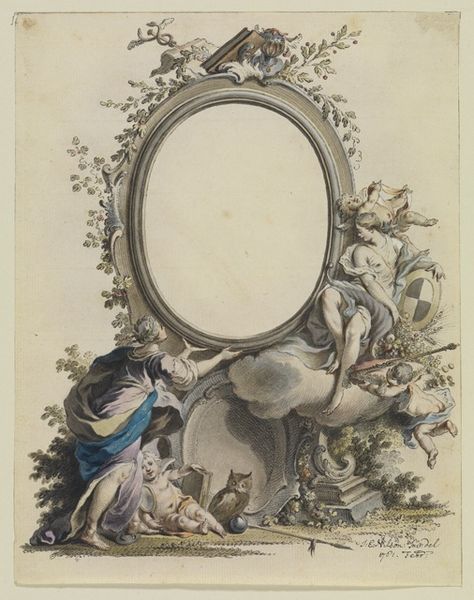
Titel: Kartusche mit Genien und Putten für das Bildnis des Philipp Freiherrn von Ellrod
Künstler: Johannes Esaias Nilson
Standort: Karlsruhe
Institution: Staatliche Kunsthalle Karlsruhe
Schlagwörter: blau, blätter, flügel, laub, mann, nackt, weiß, wolken, aquarell, frauen, grün, menschen, blume, blumen, bunt, frau, grau, säule, türkis, zeichnung, blüten, gras, rasen, rot, tier, wiese, wolke, beige, ornament, arme, barock, falten, halten, rahmen, sockel, hände, instrument, signatur, spiegel, ast, zweige, gewand, kind, blatt, pflanze, pflanzen, rokoko, oval, tondo, engel, engelchen, früchte, putte, putto, ranken, farbig, schrift, bücher, papier, stab, grafik, graphik, baby, figuren, romantik, lanze, kartusche, verzierung, nadel, schild, unterschrift, buch, medaillon, schweben, schönheit, druck, druckgraphik, druckgrafik, loch, stich, seite, illustration, kugel, helm, heiter, allegorie, entwurf, kranz, lorbeeren, lorbeerkranz, göttin, ranke, girlanden, wappen, efeu, medallion, jesus, eitelkeit, toga, mythologisch, halter, rokokko, speer, speere, hermes, merkur, putten, eule, pute, putti, pfeil, zepter, rocaille, frontispiz, uhu, spieß, vpogel, rhmen, rockoko, merkurstab, cesar, soiegel, rockocko, äskulapstab, zukunft, sapientia, caduceus, weißheit, spielgel, eichblatt, wppen, zäsar, #grün, #sockel, loorbeeren, mirrow, ele, valute, medizinerstab, tuhlspiegel, speerlanze schild, euleu